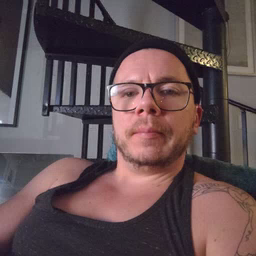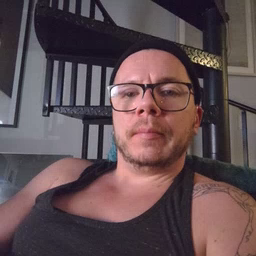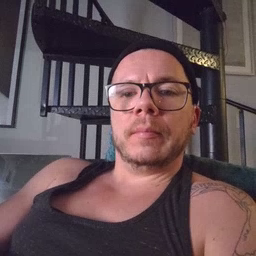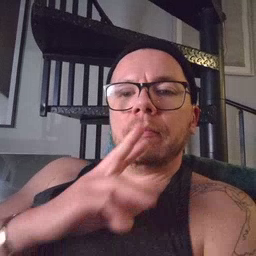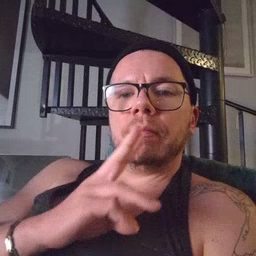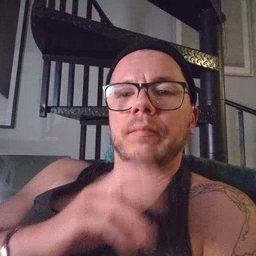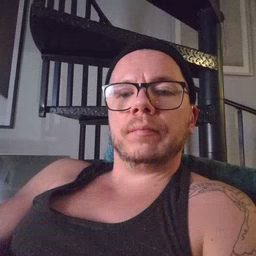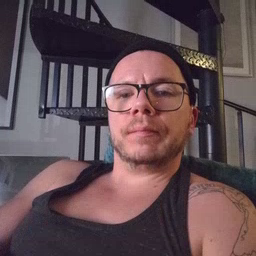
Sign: water